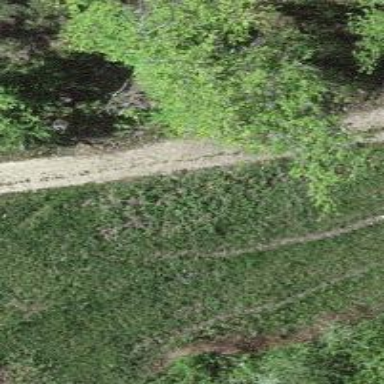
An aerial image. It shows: Gravel track with grade2 quality.